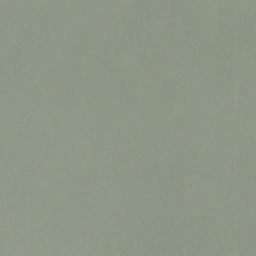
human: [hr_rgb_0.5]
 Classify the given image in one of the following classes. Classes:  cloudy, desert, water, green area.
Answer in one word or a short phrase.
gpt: cloudy